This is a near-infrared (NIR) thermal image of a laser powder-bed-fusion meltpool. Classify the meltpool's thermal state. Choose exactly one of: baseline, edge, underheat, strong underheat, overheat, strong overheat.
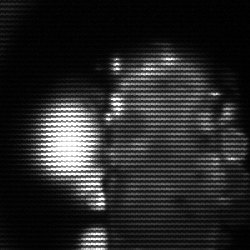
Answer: strong underheat